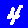
Digit: 4